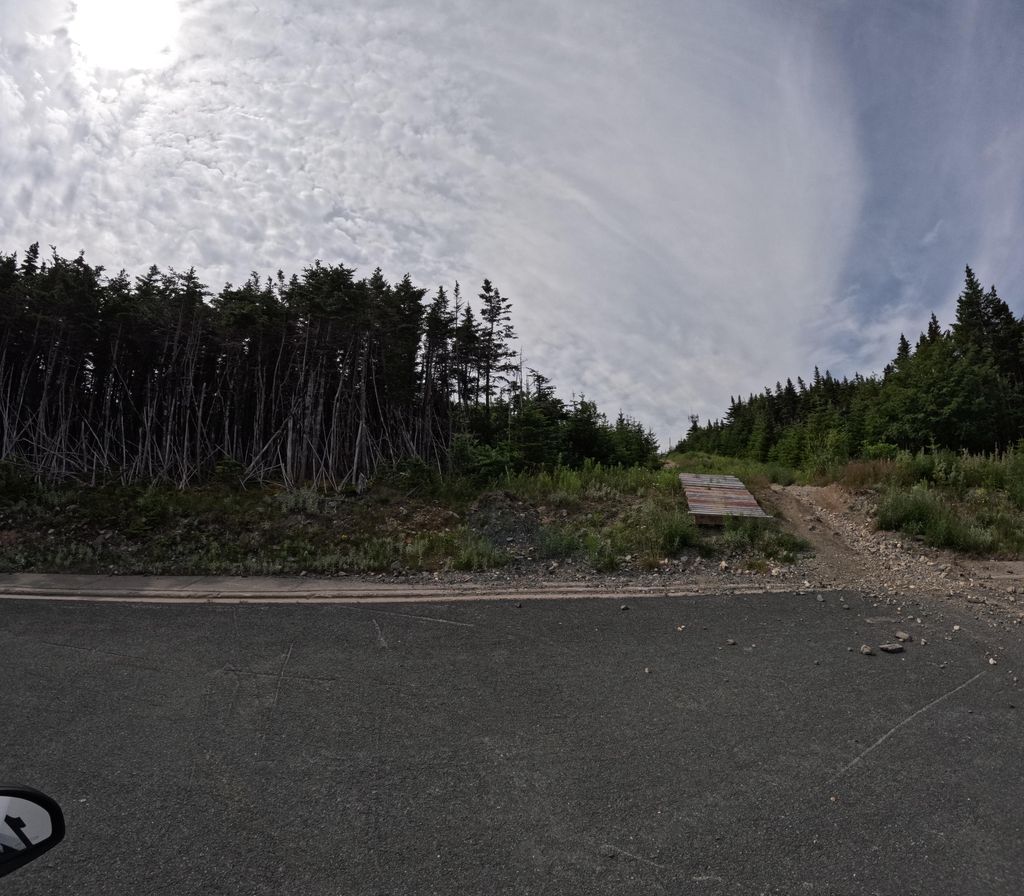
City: st_johns